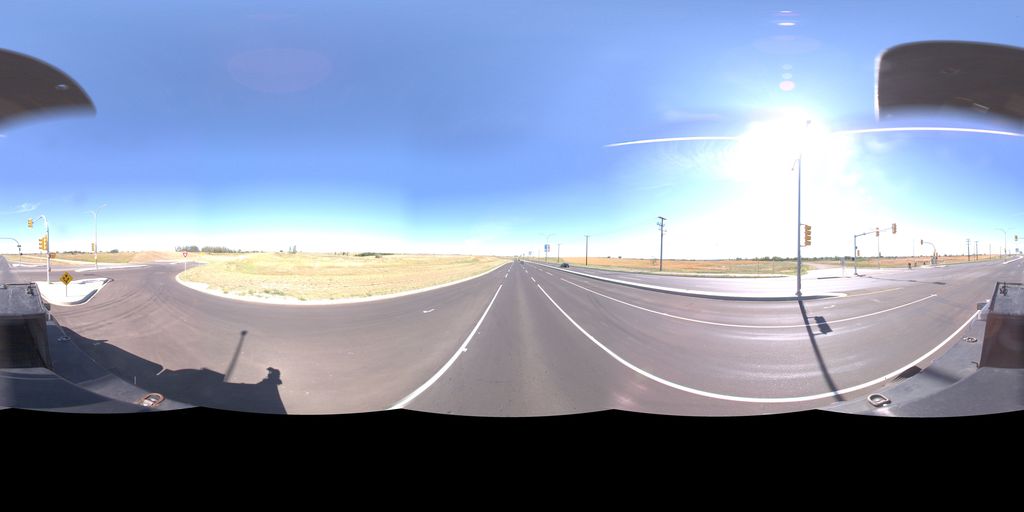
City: saskatoon